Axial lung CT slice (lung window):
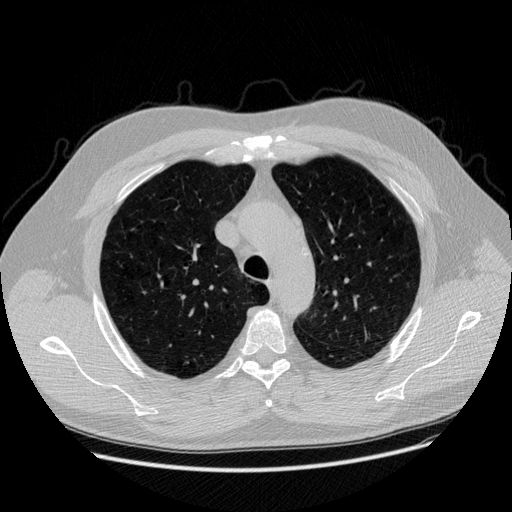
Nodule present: no